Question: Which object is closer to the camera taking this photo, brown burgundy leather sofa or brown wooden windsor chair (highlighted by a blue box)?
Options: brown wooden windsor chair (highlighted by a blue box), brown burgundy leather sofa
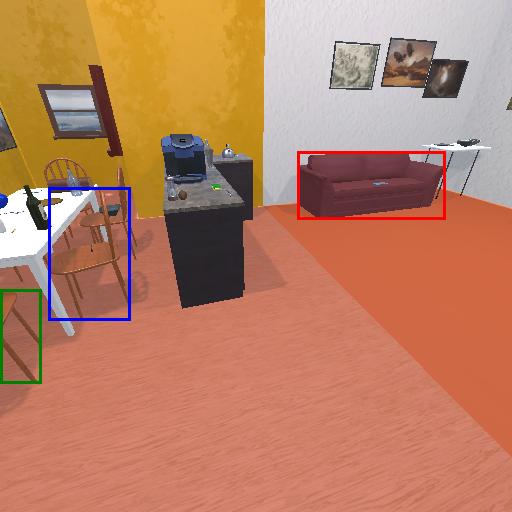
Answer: brown wooden windsor chair (highlighted by a blue box)